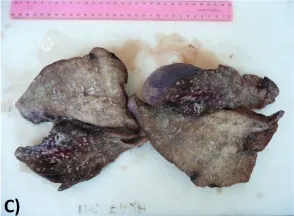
Chest HRCT scan and gross examination of the lungs. Gross examination of the lungs showed bilateral multiple white-yellowish small nodules centred on small airways.
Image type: medical_photograph (other_medical_photograph)